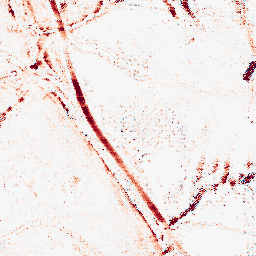
Category: morphological
Decomposition family: morphological_ellipse
Decomposition parameters: operation: opening
width: 5
height: 10
Upsampling method: regularized
Upsampling parameters: scale: 4
lambda_reg: 0.1
Upsampling scale: 4